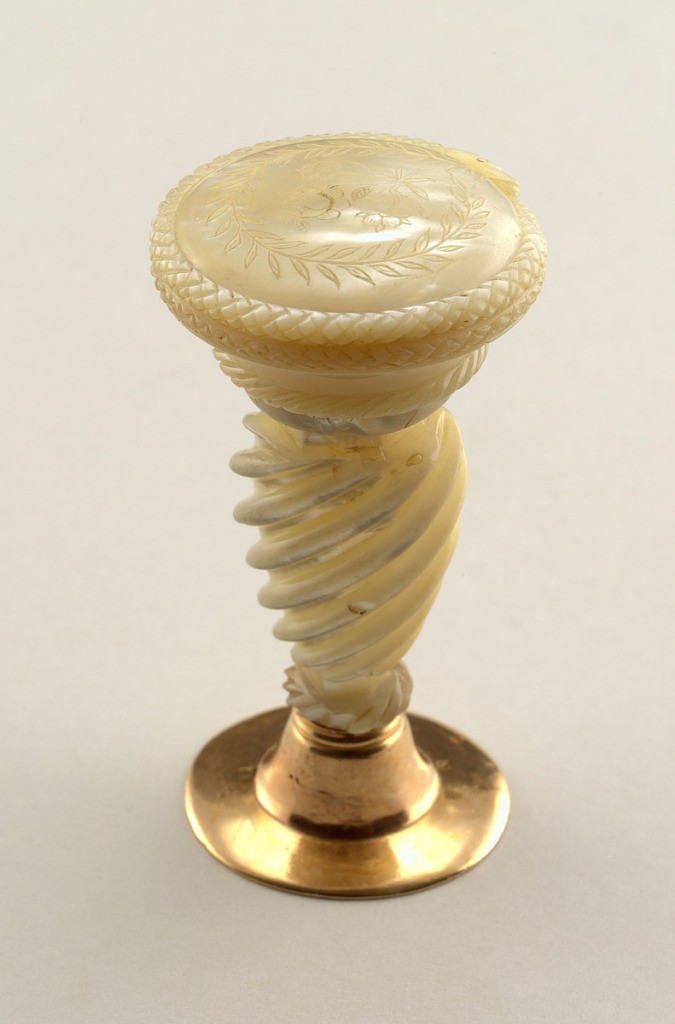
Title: Seal
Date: ca. 1810
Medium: Gold, mother-of-pearl
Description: Spirally fluted handle, top, engraved with garden flowers.